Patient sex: M
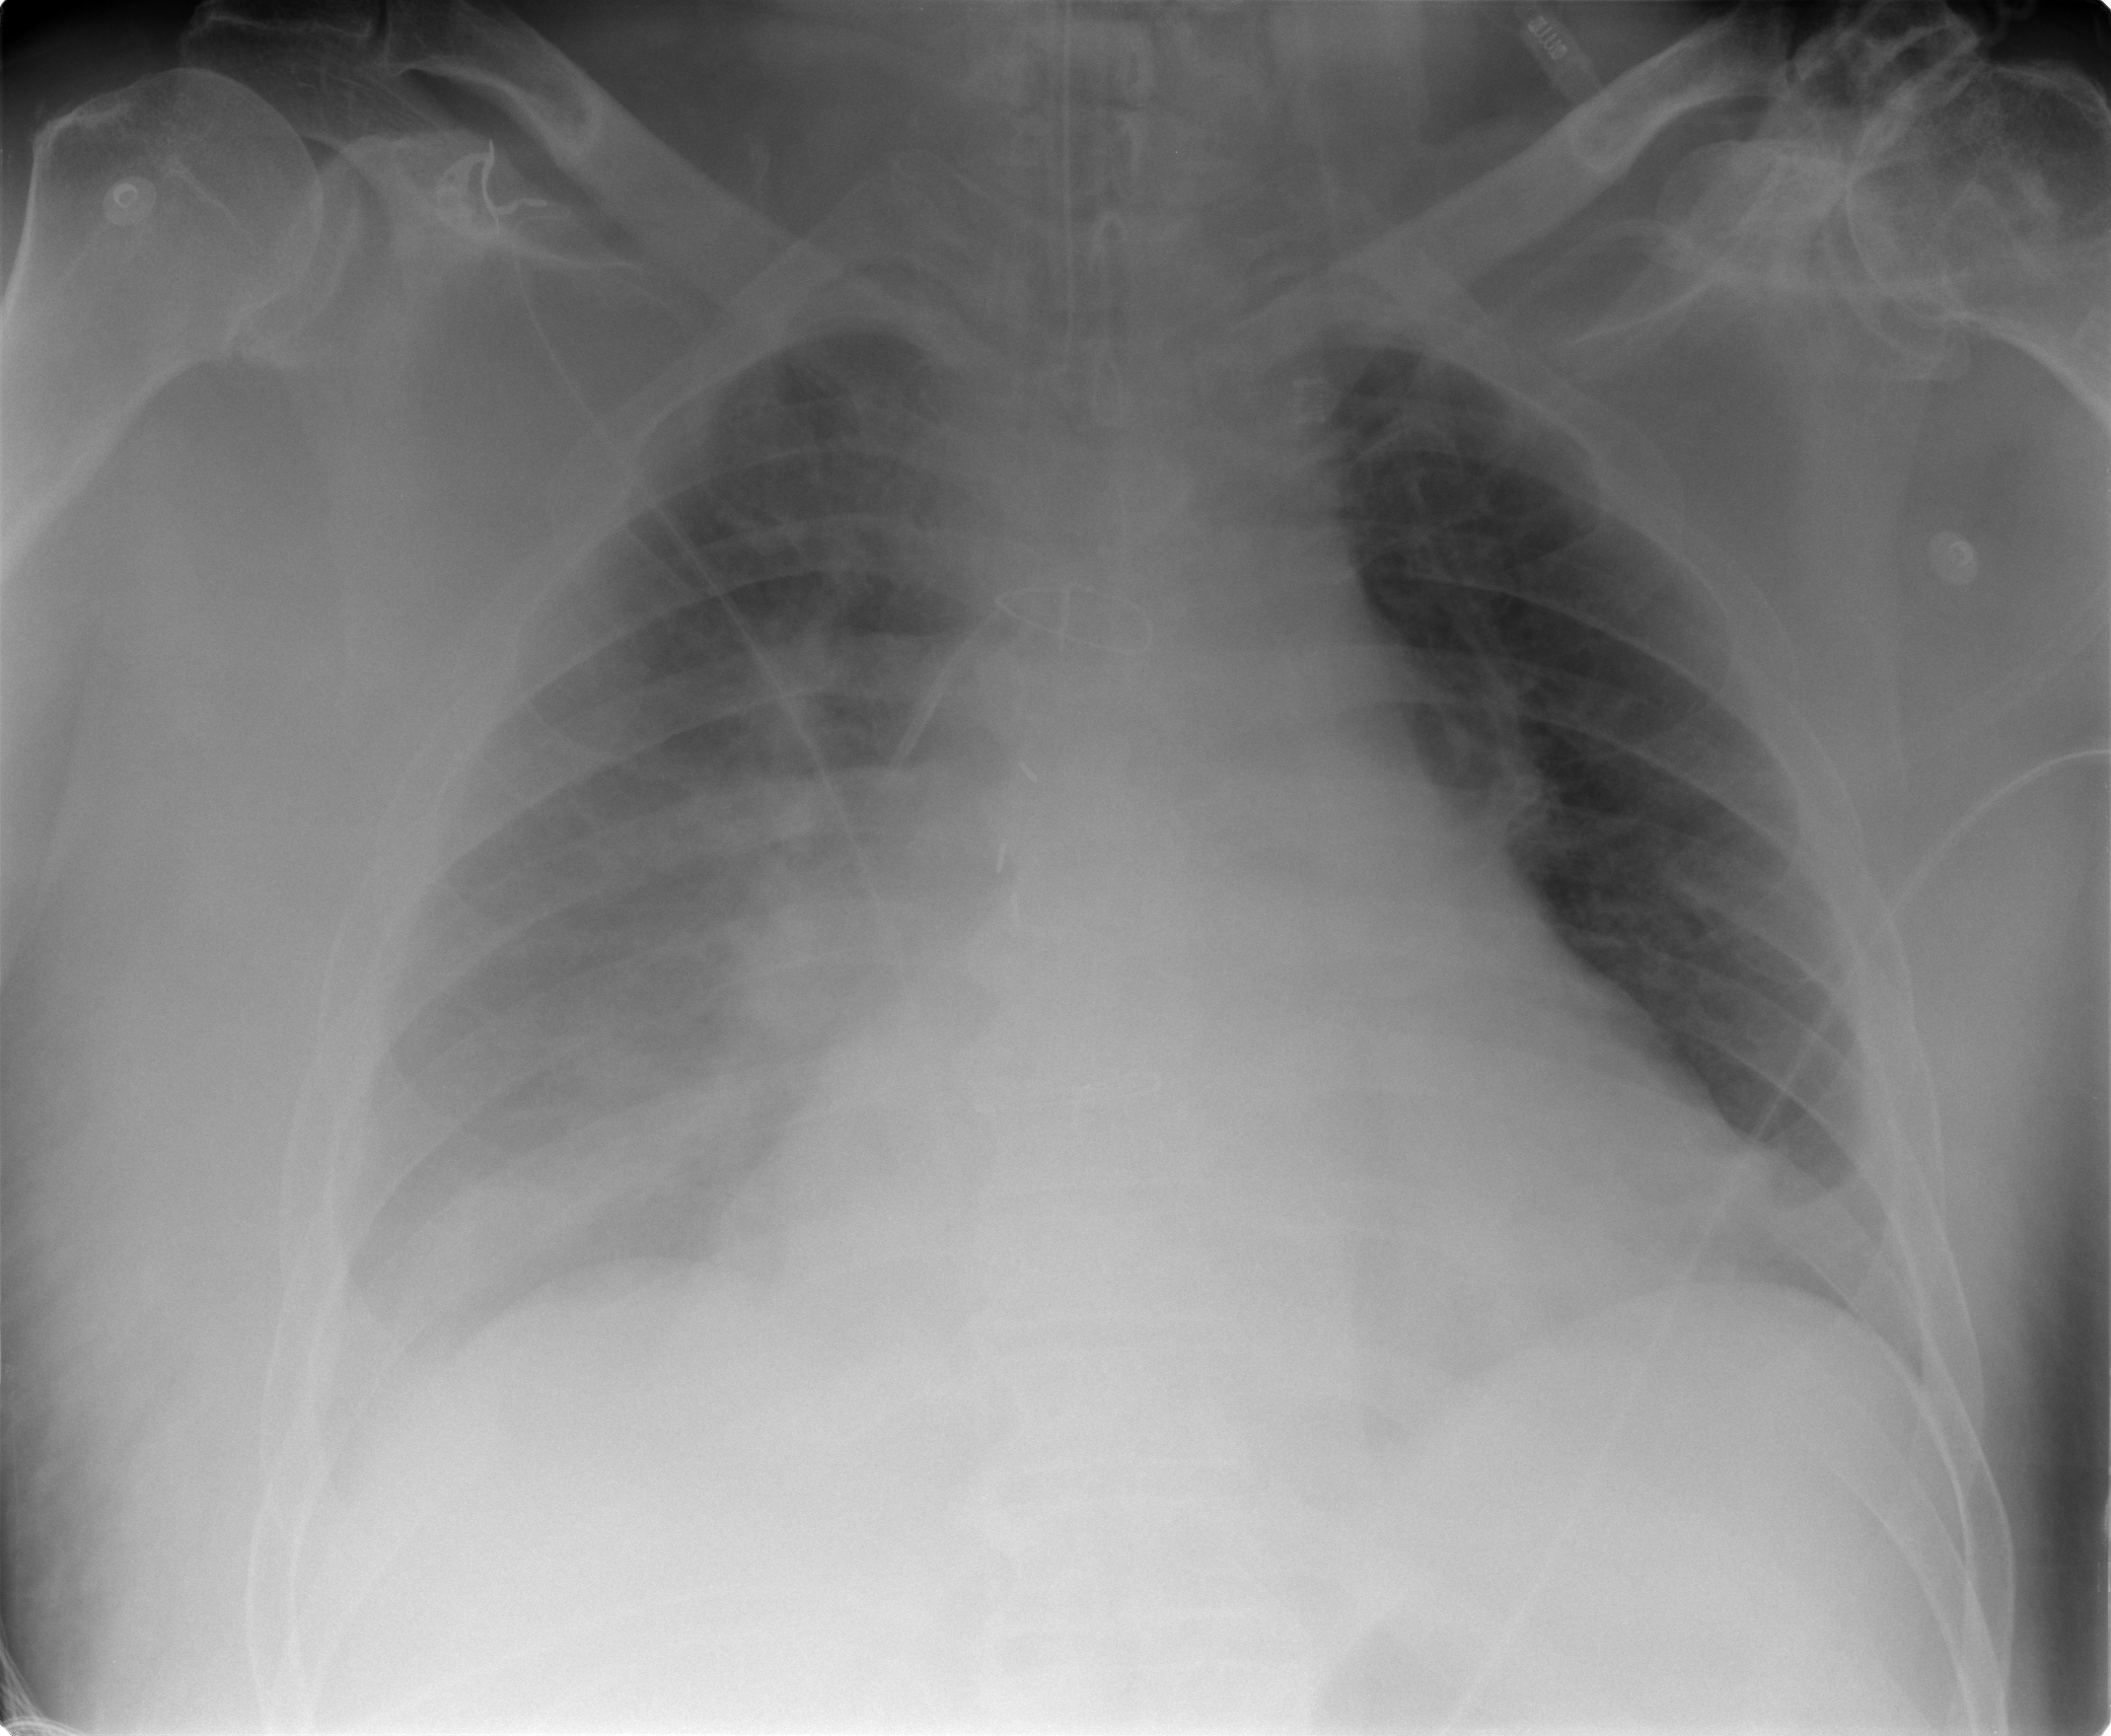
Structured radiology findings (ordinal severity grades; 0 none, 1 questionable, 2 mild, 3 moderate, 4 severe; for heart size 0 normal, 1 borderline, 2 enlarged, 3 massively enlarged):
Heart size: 1
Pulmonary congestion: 1
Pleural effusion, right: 2
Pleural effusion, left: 0
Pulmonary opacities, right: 2
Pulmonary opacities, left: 0
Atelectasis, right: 2
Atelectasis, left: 1